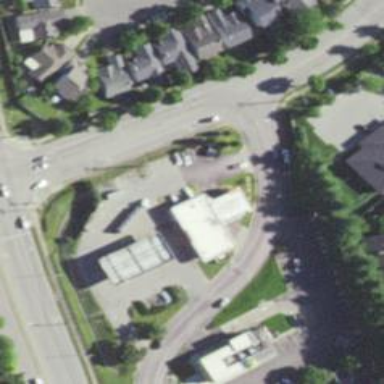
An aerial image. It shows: Convenience shop.